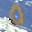
Label: 0